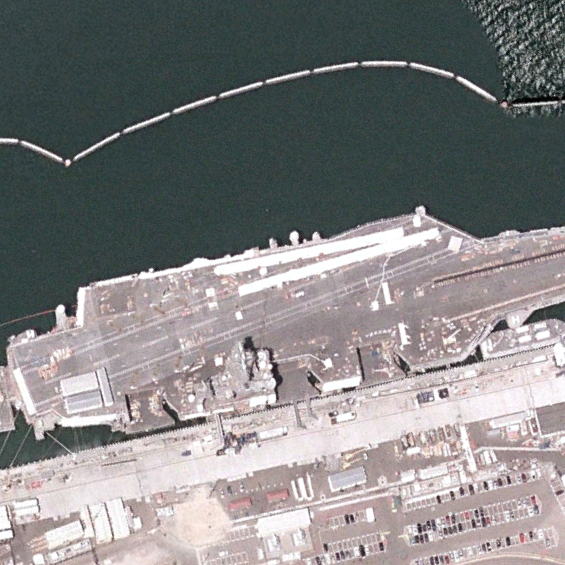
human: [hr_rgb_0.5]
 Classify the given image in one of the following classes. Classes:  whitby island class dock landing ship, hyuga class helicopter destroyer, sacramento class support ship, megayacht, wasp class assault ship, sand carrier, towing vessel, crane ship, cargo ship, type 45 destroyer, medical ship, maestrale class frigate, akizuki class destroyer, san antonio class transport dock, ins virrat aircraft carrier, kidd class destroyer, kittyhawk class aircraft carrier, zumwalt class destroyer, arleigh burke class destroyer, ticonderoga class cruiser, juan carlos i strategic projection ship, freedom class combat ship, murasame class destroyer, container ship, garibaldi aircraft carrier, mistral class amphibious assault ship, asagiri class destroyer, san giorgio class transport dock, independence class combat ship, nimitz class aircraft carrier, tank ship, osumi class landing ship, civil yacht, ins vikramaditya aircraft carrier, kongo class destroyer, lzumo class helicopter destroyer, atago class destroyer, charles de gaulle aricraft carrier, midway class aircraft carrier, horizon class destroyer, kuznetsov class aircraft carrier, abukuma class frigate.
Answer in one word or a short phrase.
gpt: Nimitz class aircraft carrier